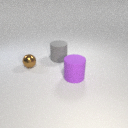
small brown metal sphere in front of large gray rubber cylinder